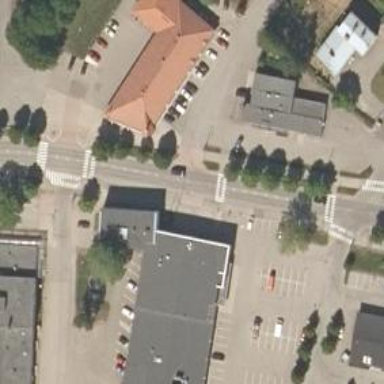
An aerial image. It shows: Zebra crossing on asphalt cycleway.